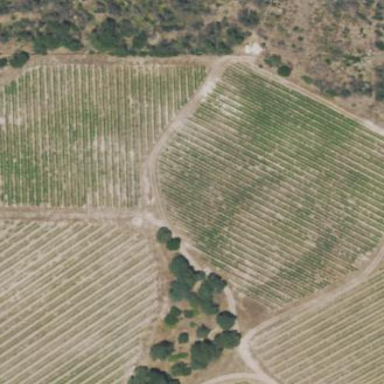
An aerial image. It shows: Vineyard where grapes are grown.